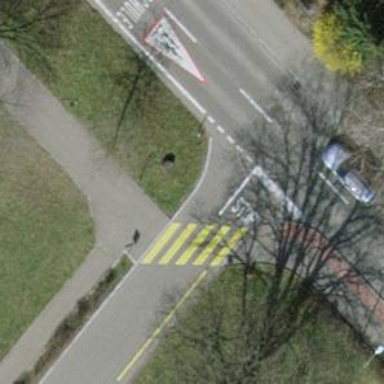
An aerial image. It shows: Unmarked road crossing.